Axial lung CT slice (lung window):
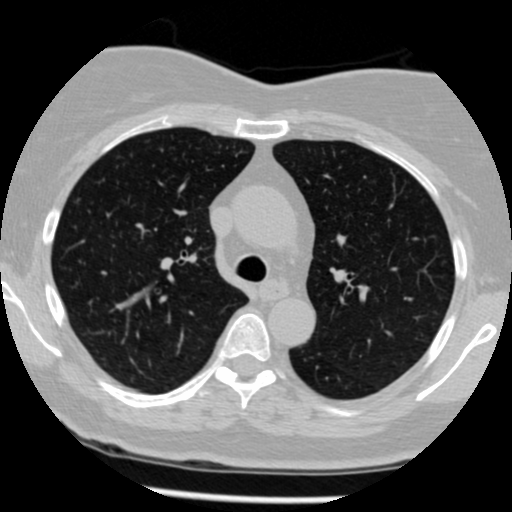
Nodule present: no